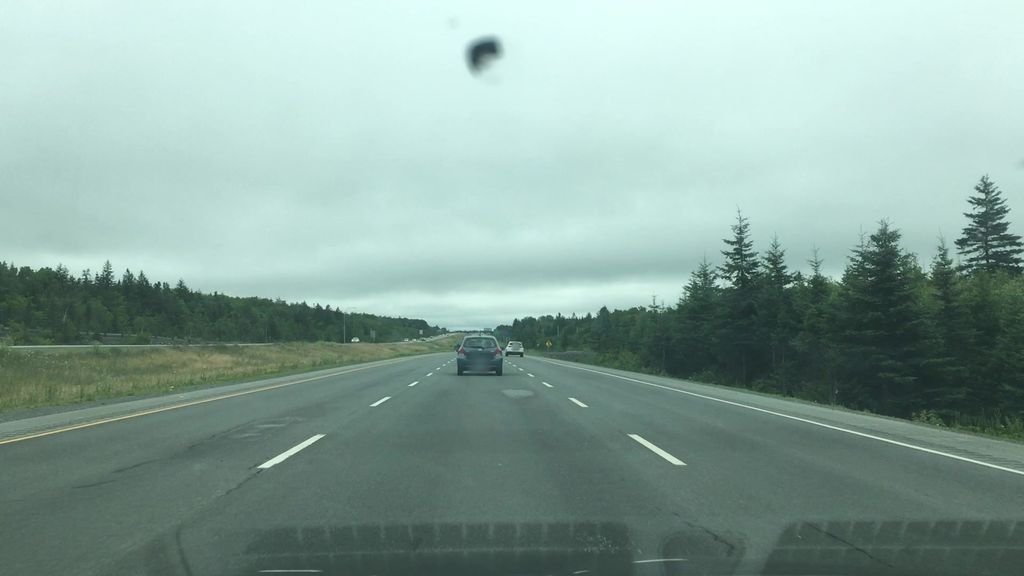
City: halifax